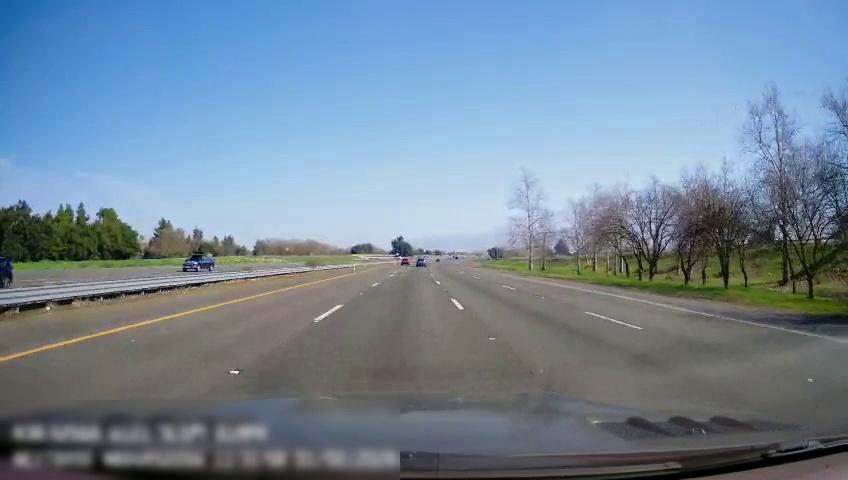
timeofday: Day
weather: Sunny
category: Drivable Space
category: Drivable Space
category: Vehicles | SUV
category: Vehicles | SUV
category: Vehicles | Truck
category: Vehicles | SUV
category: Lanes | Current Lane
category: Lanes | Current Lane
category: Lanes | Alternate Lane
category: Lanes | Alternate Lane
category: Lanes | Alternate Lane